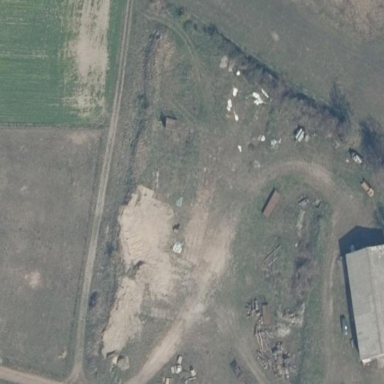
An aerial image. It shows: Farmyard area.